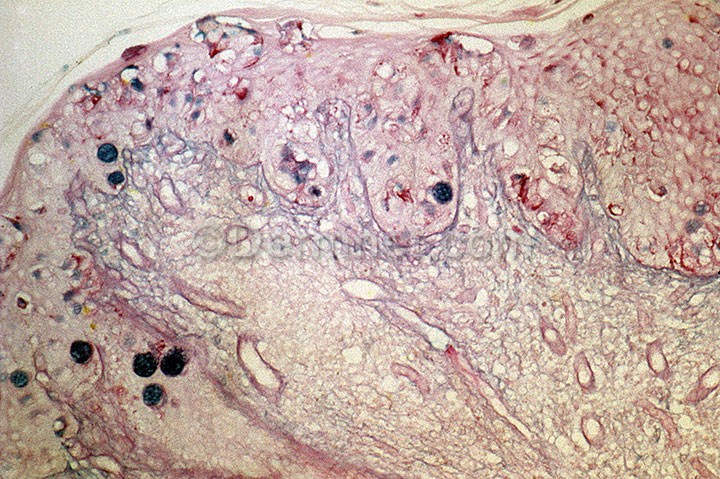
Disease: Actinic Keratosis Basal Cell Carcinoma and other Malignant Lesions